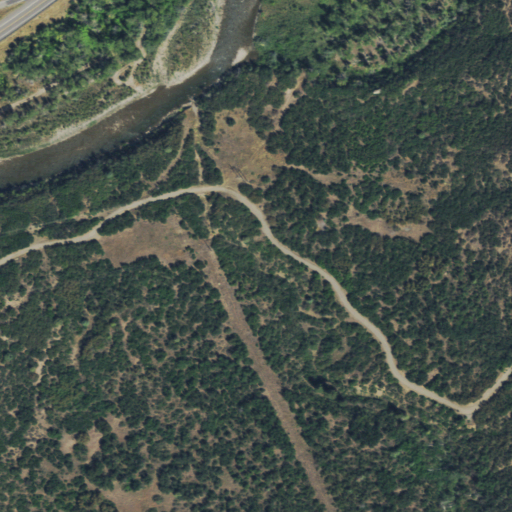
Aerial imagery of valley in Colorado named Lone Pine Gulch containing deciduous forest, grassland, woody wetlands, shrub, open water, low intensity development, evergreen forest, and medium intensity development